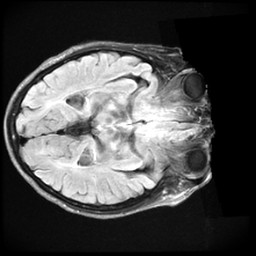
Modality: FLAIR
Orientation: axial
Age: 64
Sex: female
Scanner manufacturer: ge
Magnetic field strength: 3 T
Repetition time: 11 s
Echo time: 0.1497 s